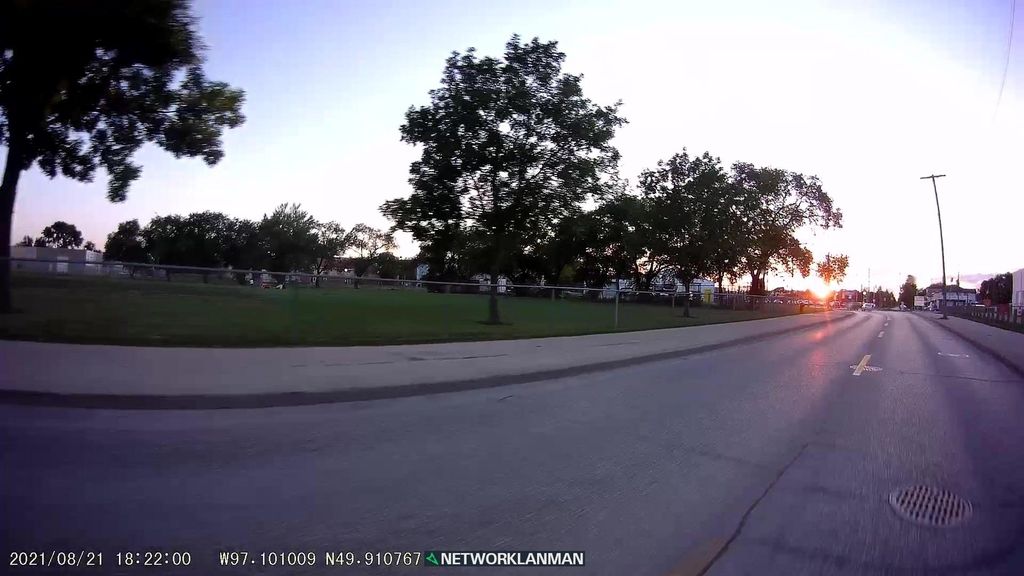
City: winnipeg